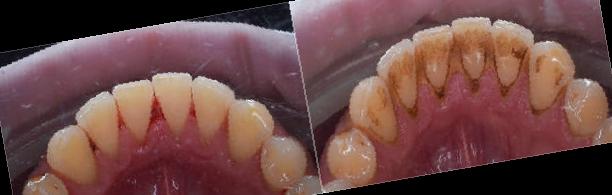
Condition: Calculus